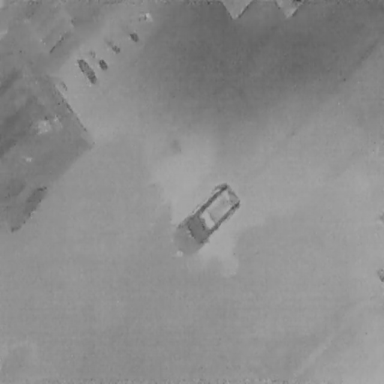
There are five objects shown in the infrared image, including a Car, and four Bicycles.